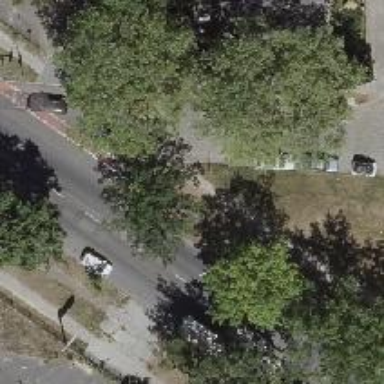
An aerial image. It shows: Sidewalk along the footway.